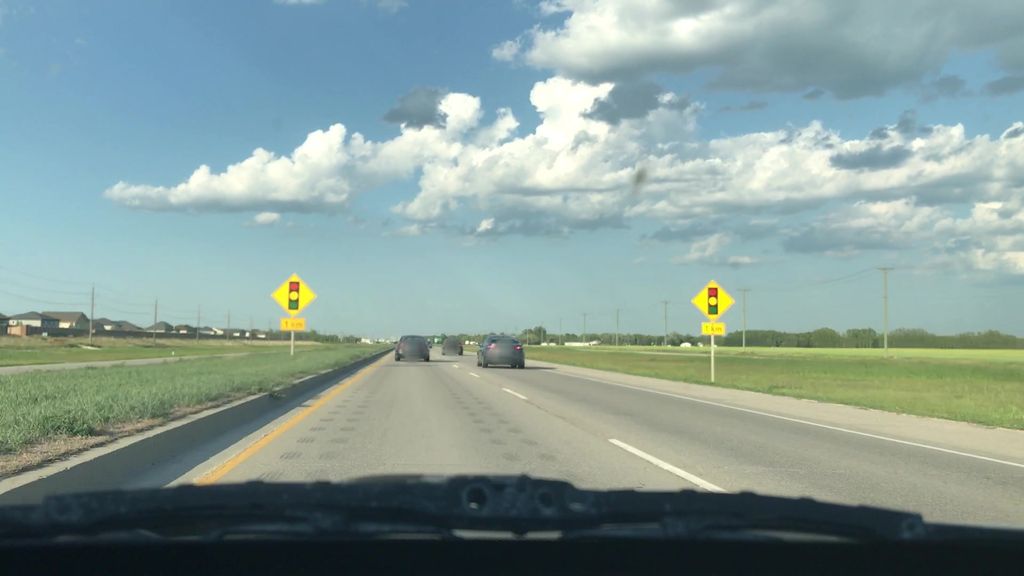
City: winnipeg